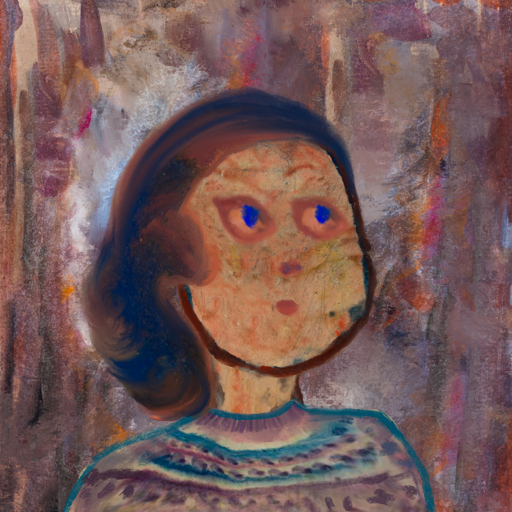
Background: Hypocrite, Head And Neck Side: Orphan, Face Side: Mother_And_Son_Mother, Bust: HillGirl, Hair Side: Mother_And_Son_Son, Head Accessory: Blank, Second Necklace: Blank, Necklace: Blank, Baby: Blank